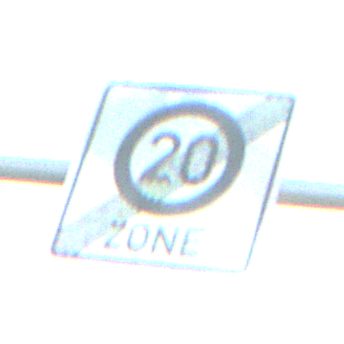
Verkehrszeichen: EndeZone20
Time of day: SunriseSunset
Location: Outdoor (Nature)
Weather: PartlyCloudy
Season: NotSpecified
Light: Natural